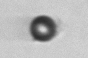
Label: bead